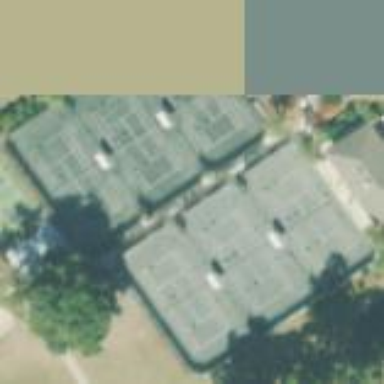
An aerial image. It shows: Tennis court on pitch designated for leisure land.